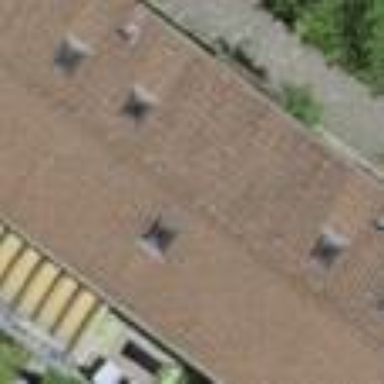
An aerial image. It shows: Terrace building.